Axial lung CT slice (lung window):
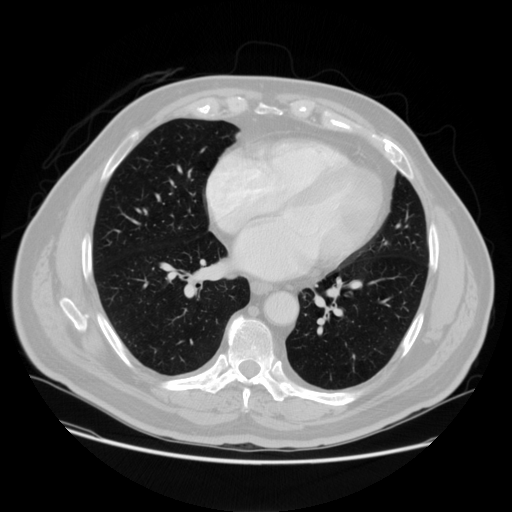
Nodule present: no